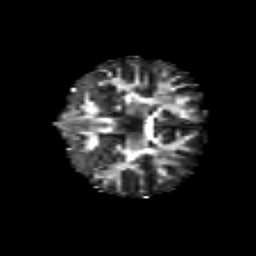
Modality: FA
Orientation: coronal
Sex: female
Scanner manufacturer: siemens
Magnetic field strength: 3 T
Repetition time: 5 s
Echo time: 0.071 s